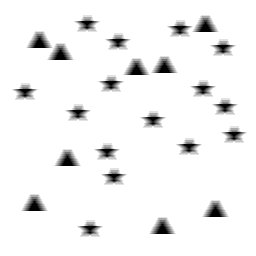
Squares: 0
Triangles: 9
Stars: 15
Total shapes: 24